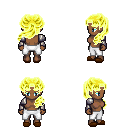
a pixel art fantasy rpg character, female body template, human, dark skin, steel arm armor, white pants, gold princess hairstyle, brown slippers, four views (front, back, left, right), 2x2 character sprite sheet, small pixel art, hard edges, no anti-aliasing